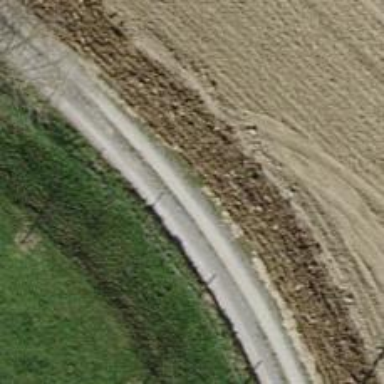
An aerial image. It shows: Road made of pebblestone meant for service vehicles.